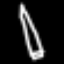
Label: pencil